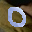
Label: 0